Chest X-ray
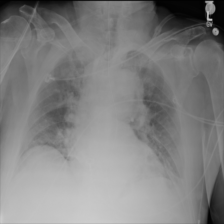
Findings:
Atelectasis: negative
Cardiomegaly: negative
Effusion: negative
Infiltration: negative
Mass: negative
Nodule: negative
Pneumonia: negative
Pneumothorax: negative
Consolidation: negative
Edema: negative
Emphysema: negative
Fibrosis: negative
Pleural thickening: negative
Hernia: negative